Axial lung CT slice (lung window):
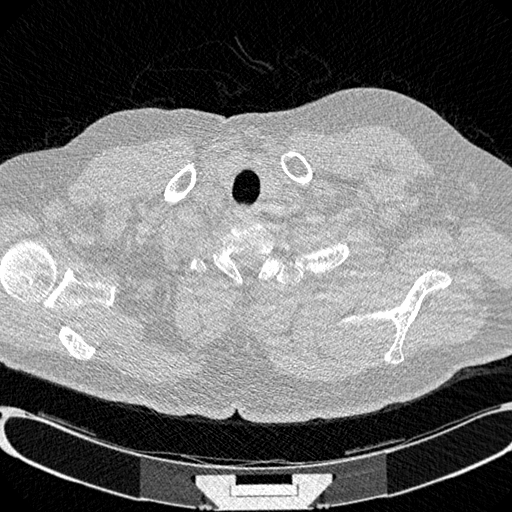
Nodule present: no